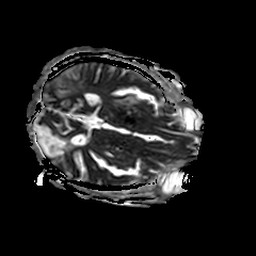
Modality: ADC
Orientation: axial
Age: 53
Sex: female
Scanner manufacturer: philips
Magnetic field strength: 3 T
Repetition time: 3.072 s
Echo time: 0.076 s